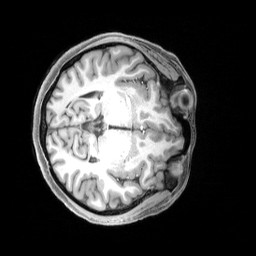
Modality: T1w
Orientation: axial
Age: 32
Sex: female
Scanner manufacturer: siemens
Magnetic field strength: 3 T
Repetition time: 2.4 s
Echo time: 0.00219 s